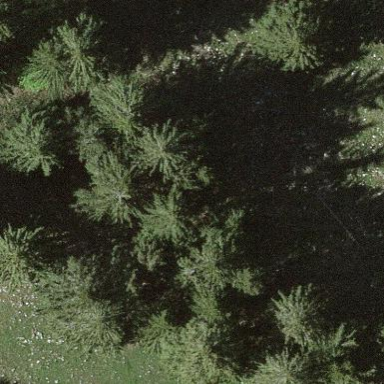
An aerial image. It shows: Forest area.